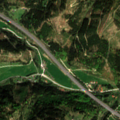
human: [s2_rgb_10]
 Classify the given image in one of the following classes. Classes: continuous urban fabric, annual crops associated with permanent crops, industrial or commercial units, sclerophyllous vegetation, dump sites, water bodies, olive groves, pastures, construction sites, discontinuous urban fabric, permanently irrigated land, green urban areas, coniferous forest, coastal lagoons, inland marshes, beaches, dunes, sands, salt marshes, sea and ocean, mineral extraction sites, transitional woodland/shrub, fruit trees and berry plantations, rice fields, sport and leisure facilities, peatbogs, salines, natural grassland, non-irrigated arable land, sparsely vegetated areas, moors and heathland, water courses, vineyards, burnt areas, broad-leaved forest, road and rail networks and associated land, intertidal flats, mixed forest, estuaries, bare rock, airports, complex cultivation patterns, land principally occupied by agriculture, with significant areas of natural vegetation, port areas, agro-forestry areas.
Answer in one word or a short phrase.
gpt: pastures, land principally occupied by agriculture, with significant areas of natural vegetation, mixed forest